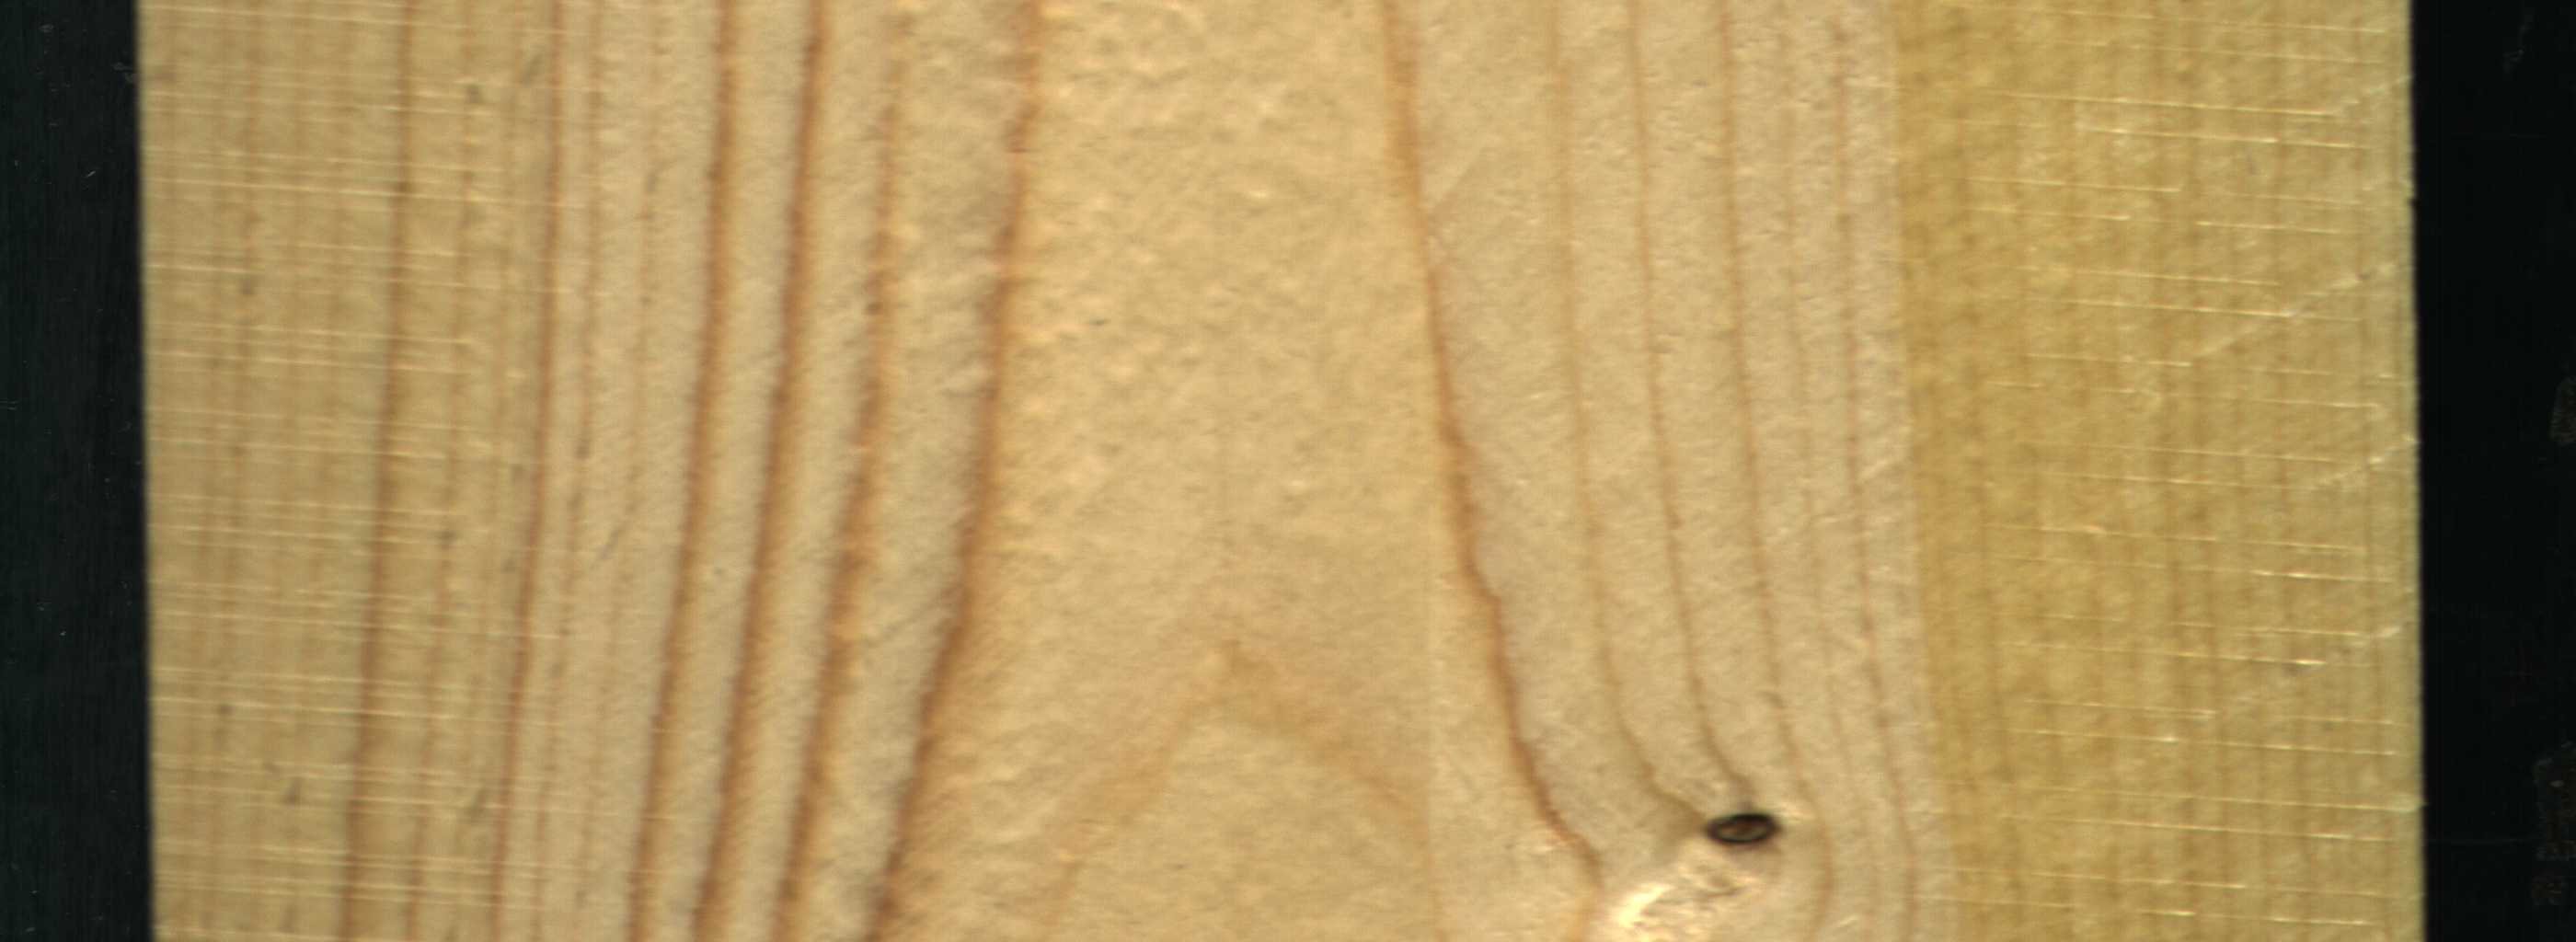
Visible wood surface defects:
Dead_Knot